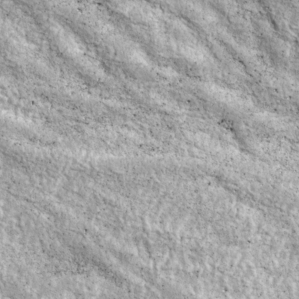
Label: non_frost